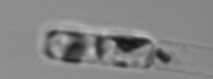
Label: Guinardia_delicatula_TAG_internal_parasite